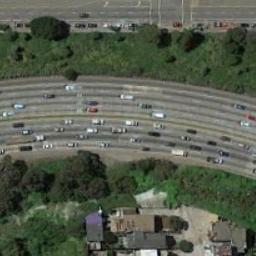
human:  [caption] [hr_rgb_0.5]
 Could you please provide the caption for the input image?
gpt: A straight freeway and a freeway with a small bend go through the green belt and some houses are on one side of the freeway .

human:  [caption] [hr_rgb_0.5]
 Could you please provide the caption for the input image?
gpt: The freeway is between some trees and some houses .

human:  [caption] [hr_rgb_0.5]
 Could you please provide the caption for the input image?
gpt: There are many buildings and roads and green plants on both sides of the freeway, And there are many cars on the freeway .

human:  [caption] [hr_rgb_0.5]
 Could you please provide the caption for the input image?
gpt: There was only one big truck on the highway .

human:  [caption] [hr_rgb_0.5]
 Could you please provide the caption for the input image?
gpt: There are green lawns and trees along the freeway .